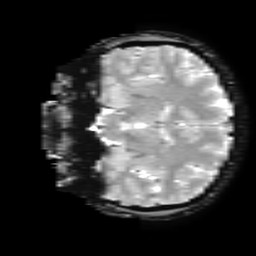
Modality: T2starw
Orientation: coronal
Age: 31
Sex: male
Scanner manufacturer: ge
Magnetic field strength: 3 T
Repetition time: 0.65 s
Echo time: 0.02 s